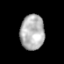
Tissue: prostate
Cell type: T cells
Senescence score: 0.2945
Nuclear area (px): 825
Mean DAPI intensity: 179.993